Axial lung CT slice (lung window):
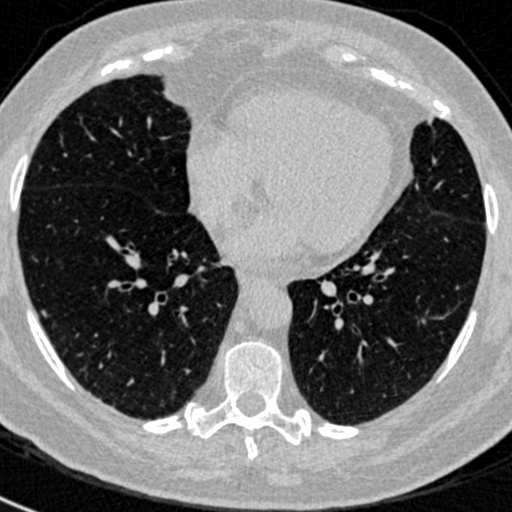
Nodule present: no